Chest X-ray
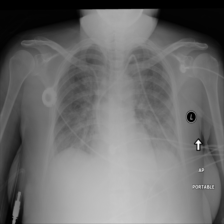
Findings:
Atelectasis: negative
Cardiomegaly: negative
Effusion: negative
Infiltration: positive
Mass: negative
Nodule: negative
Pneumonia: negative
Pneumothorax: negative
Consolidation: negative
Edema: negative
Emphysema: negative
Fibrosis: negative
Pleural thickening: negative
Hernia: negative